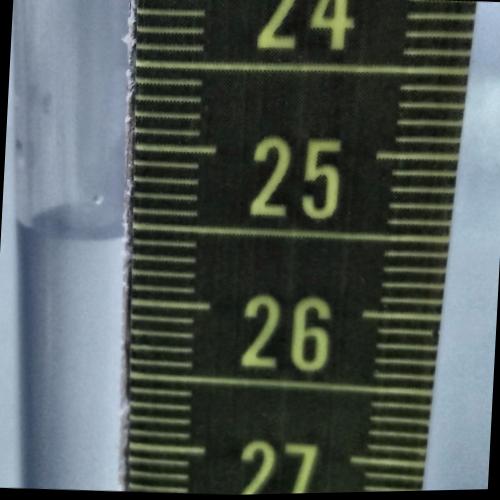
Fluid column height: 25.6 cm